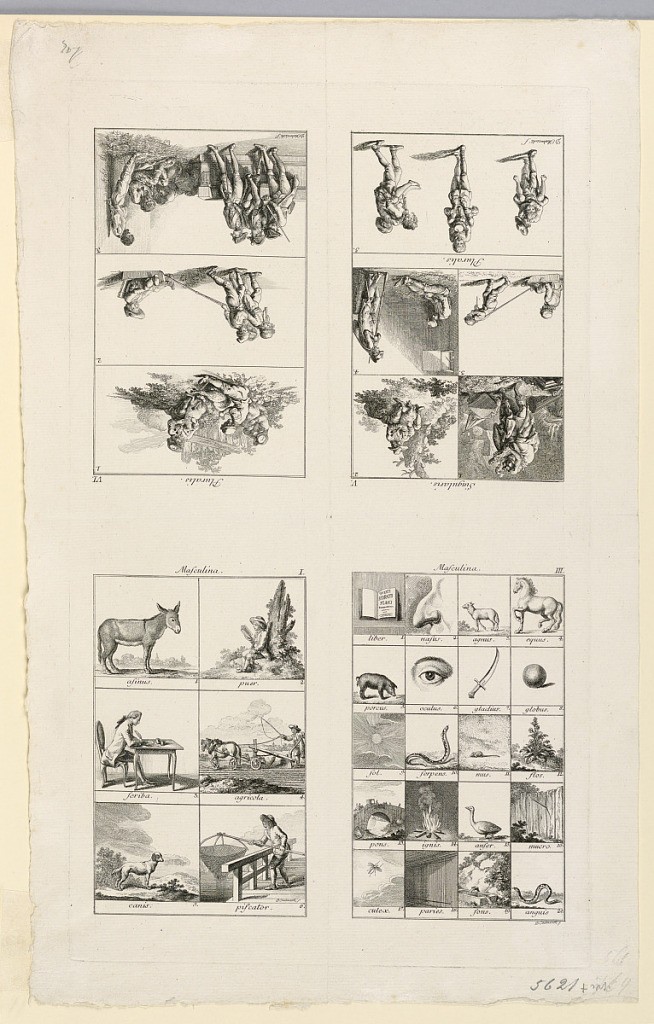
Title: Vignettes for a Latin Grammar
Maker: Daniel Nikolaus Chodowiecki, German, 1726 - 1801
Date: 1779
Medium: Engraving on paper
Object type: Print
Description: Four sheets, showing 34 vignettes for a Latin grammar. Done from one plate (not cut apart). Illustrate I and II: masculine; III: singular; IV: plural.